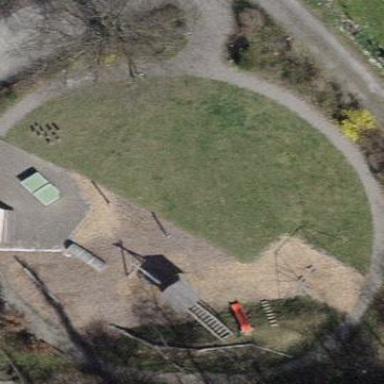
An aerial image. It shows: Playground area for leisure land.